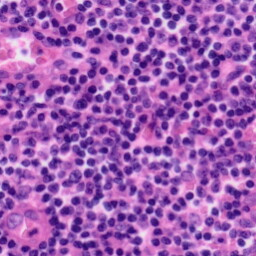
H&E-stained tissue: Tonsil